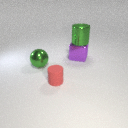
large green metal sphere to the left of large purple metal cube